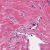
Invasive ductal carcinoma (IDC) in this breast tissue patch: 0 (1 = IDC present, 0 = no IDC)